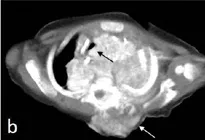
Second case of a girl with cutaneous back and posterior mediastinal hemangiomas. (
b-d
) CT with intravenous contrast demonstrating the hemangiomatous lesions in the subcutaneous (
white arrow
), posterior mediastinal, and liver. The mass is seen in.
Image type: radiology (ct)